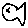
Label: fish